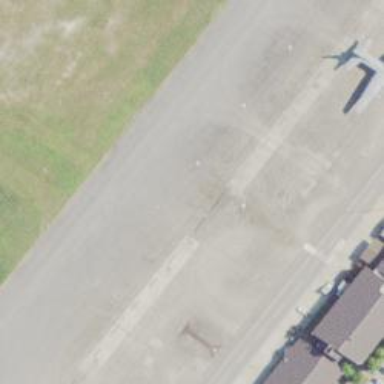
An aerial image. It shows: Image of taxiway at airport.